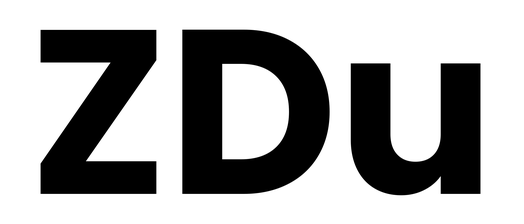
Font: Poppins-Bold